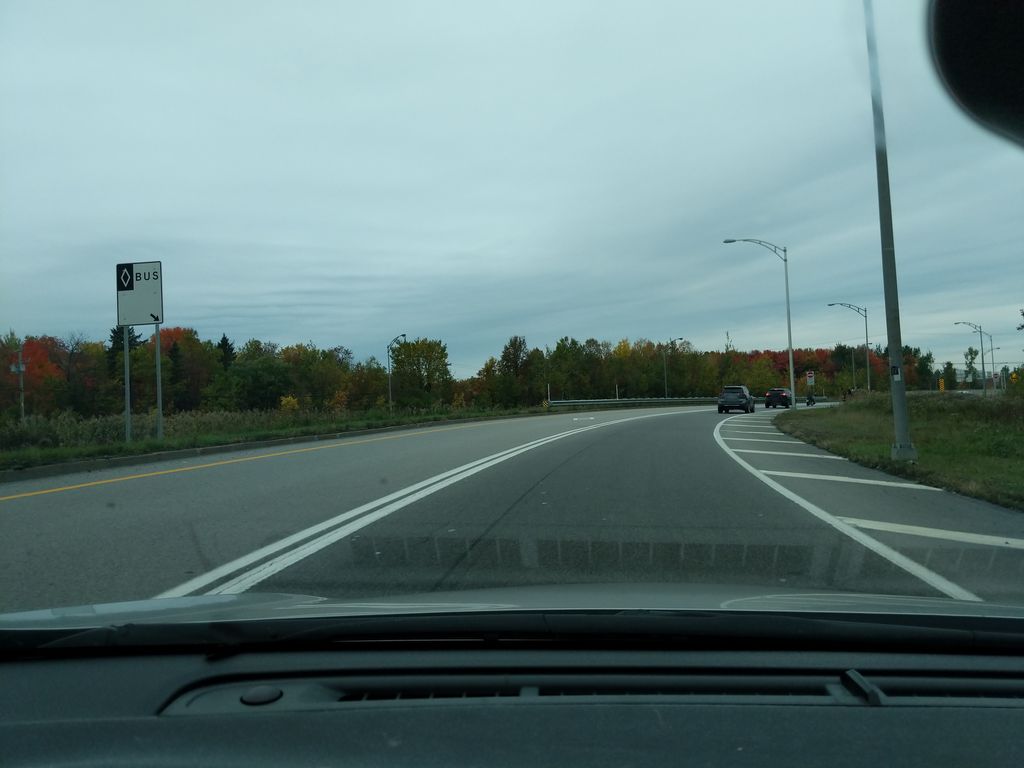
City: quebec_city